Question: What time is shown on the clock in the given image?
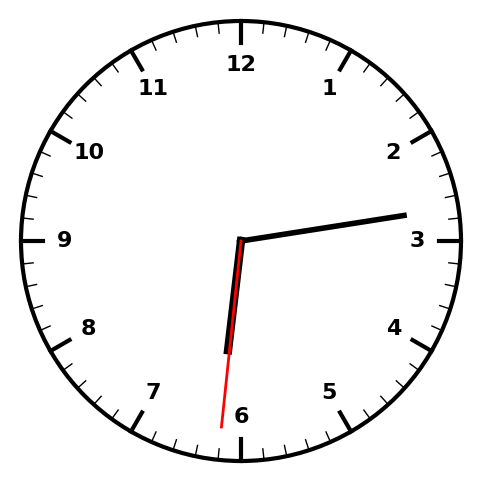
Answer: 06:13:31